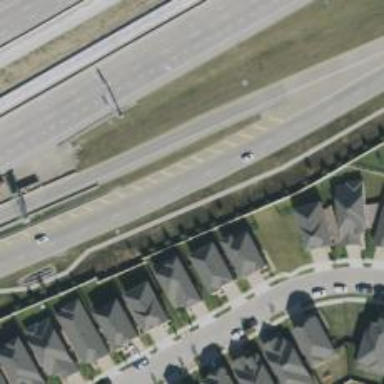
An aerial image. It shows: Secondary road with frontage road alongside.